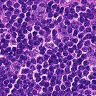
Metastatic tissue present: no